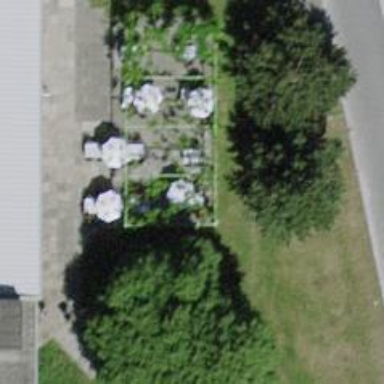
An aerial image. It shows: Outdoor seating area for leisure land.